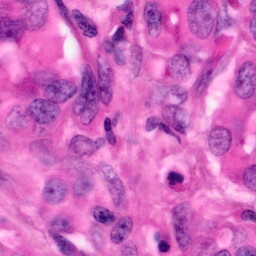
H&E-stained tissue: Pancreatic